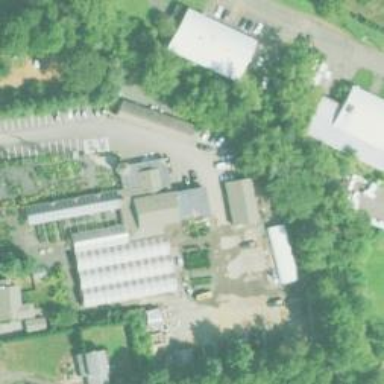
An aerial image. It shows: Garden centre housed in building.